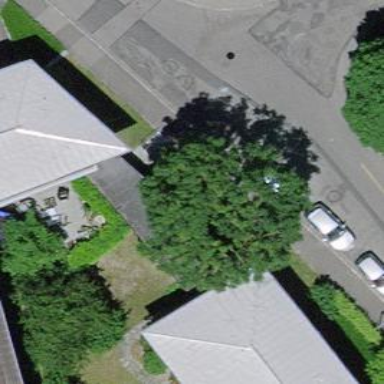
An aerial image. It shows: View of roof of building.